Question: Created a new github repo, and added everything in a directory, and added to the repo. I noticed that the subdirectory is visible on github but grayed out - I can't click it. Doing a 'git ls-files', I see all the files added. I don't believe this directory's contents were ever sent to github because it's a large directory and the git push took almost no time at all.
Why can't I see this subdirectory on github?
Below shows the list from github.com. ".vim" subdirectory is grayed out.

EDIT:
I created a repo from one of the subdirectories a long time ago and forgot about it. The .git file in that subdirectory prevented me for adding it into the new repo. Resolution would be to link it as a submodule, or choose that directory to belong to either the new repo or old.
Going to keep this open as I came about this issue quite differently than the other linked SO question.
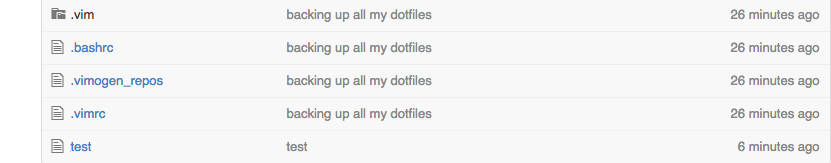
Answer: It could be <URL>.
When you clone that repo, you need to do a:
'''
git submodule update --init
'''
That will allow you to see the content of that folder.